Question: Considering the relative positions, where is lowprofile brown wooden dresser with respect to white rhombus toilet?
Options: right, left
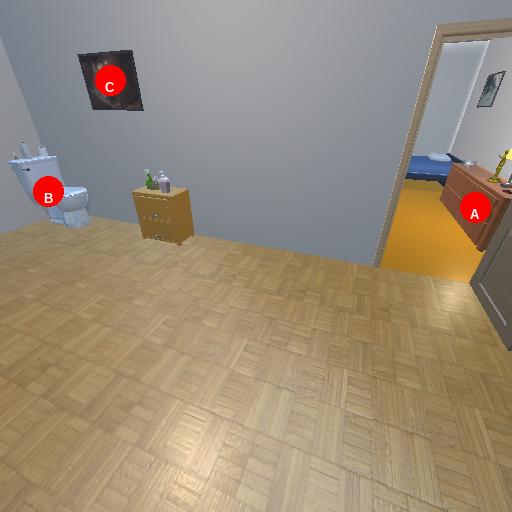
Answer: right